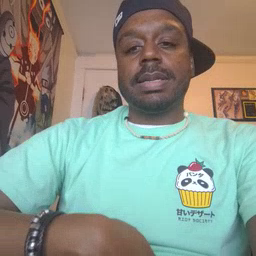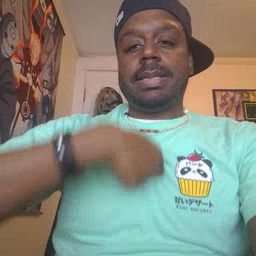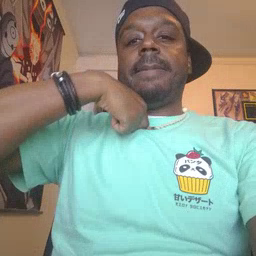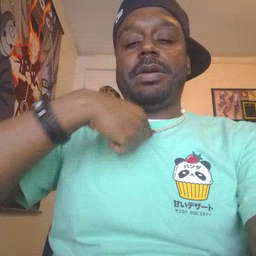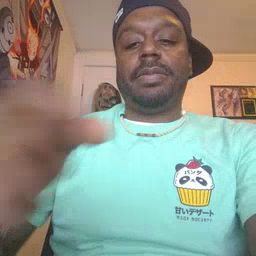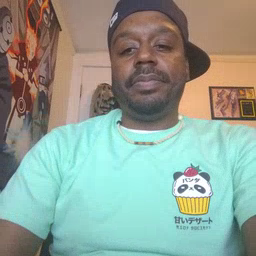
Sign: zipper